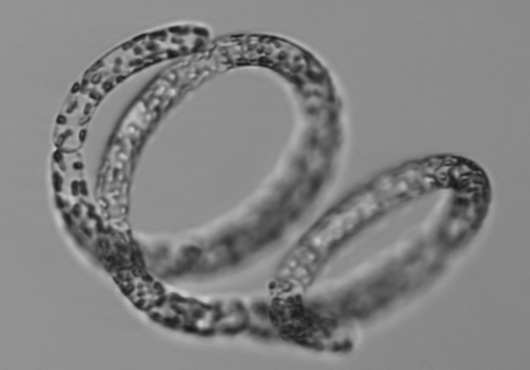
Label: Guinardia_striata